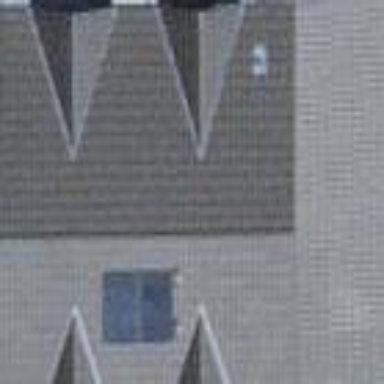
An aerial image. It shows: Simple house.